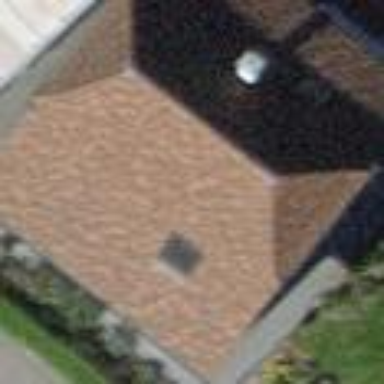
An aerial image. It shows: Building with half-hipped roof made of roof tiles.